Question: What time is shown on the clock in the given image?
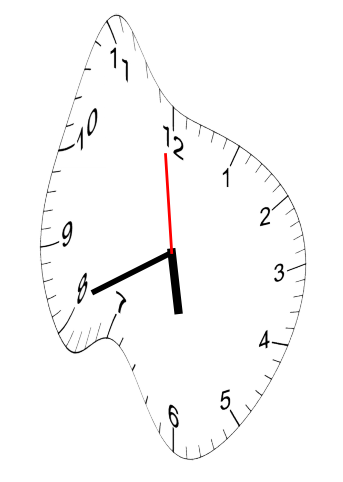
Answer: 05:40:59